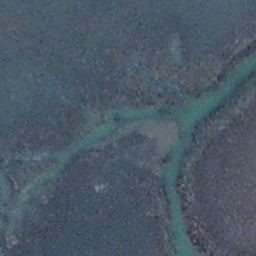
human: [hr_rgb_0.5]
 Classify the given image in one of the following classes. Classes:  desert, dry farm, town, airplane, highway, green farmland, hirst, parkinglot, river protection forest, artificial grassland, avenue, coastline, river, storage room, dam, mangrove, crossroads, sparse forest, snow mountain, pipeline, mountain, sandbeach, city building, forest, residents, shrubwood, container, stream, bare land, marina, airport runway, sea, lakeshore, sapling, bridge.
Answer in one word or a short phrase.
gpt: stream